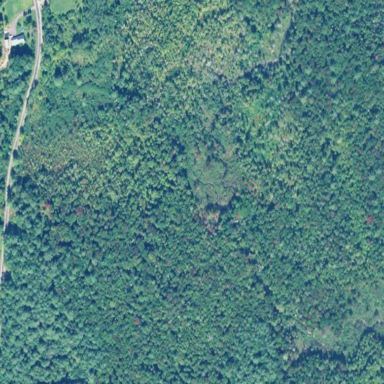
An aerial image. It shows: Detached parcel of Forest Preserve designated as nature reserve.